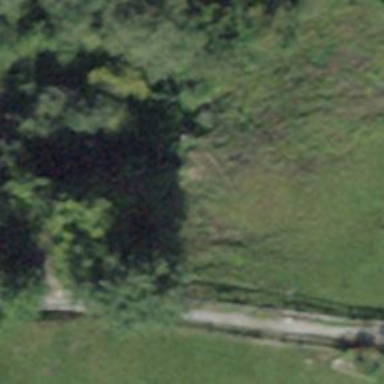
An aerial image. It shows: Brown bench in the vicinity.